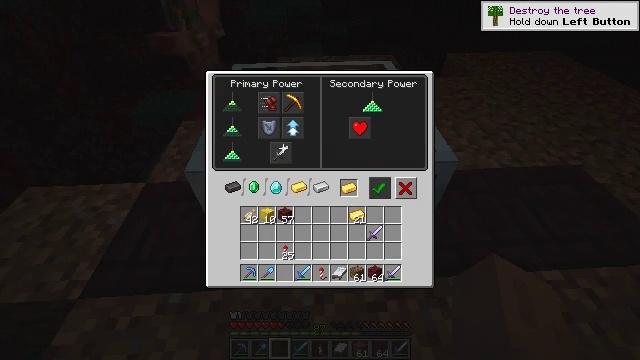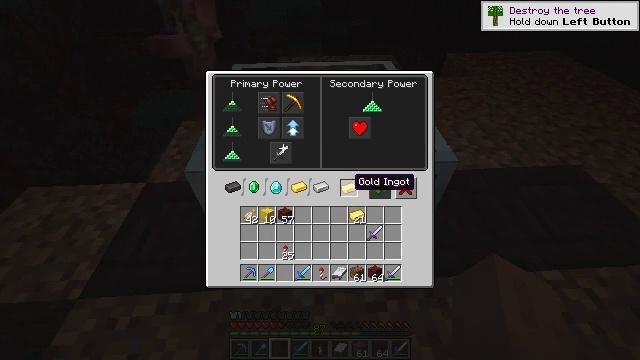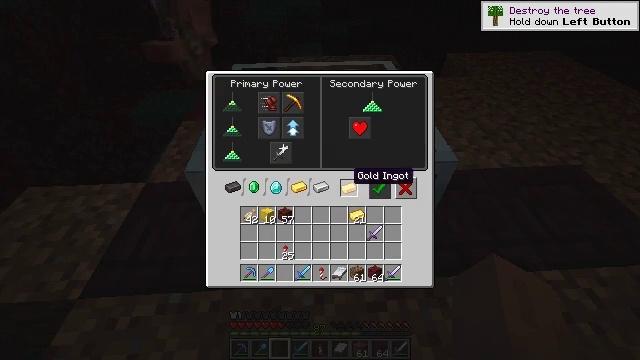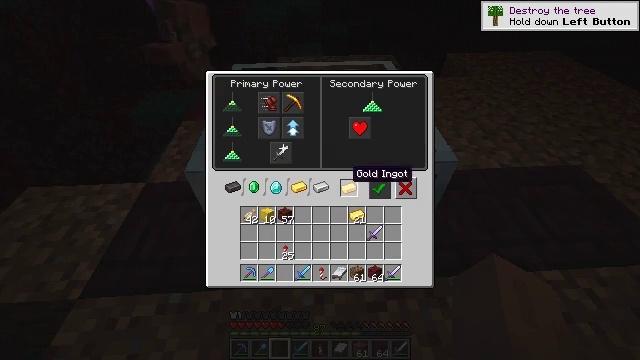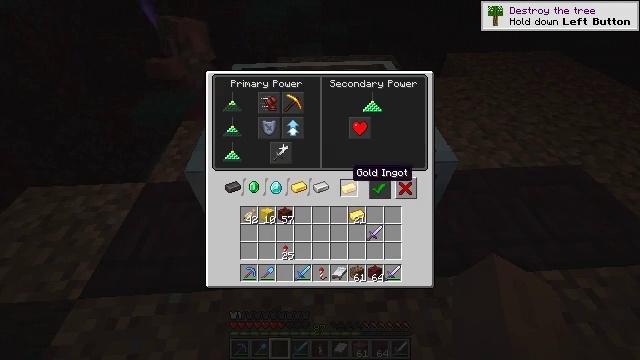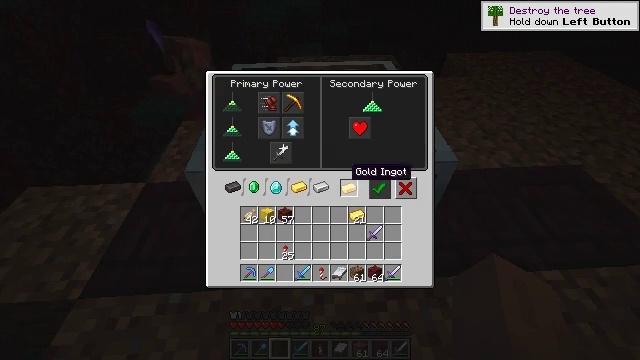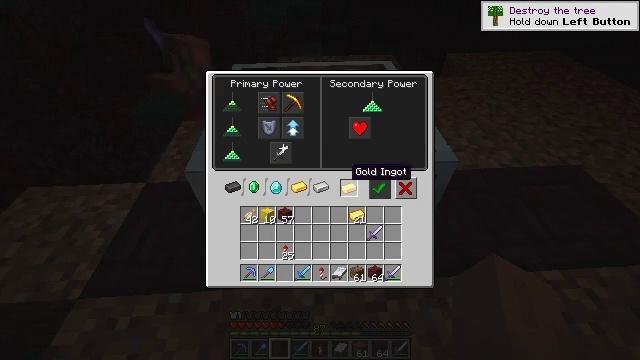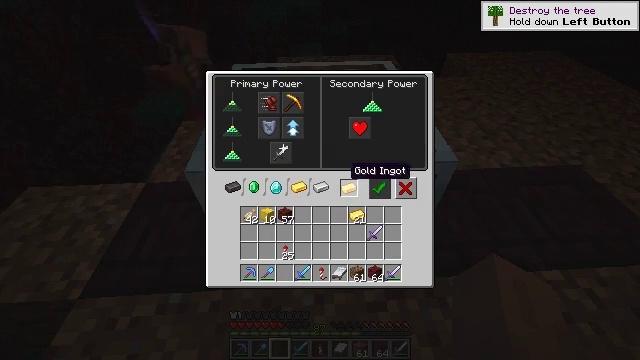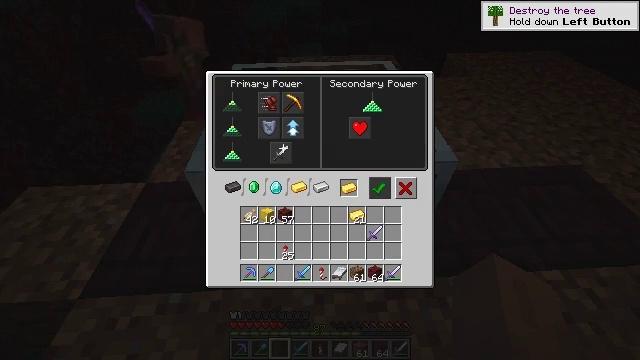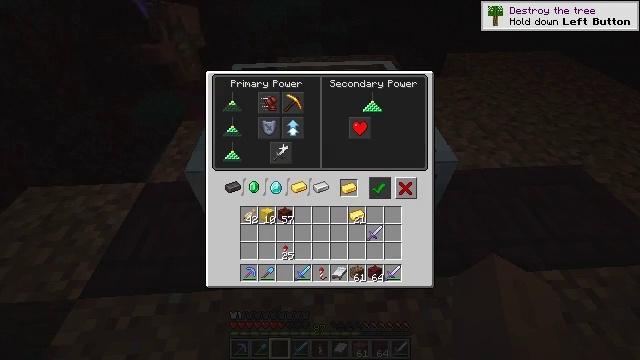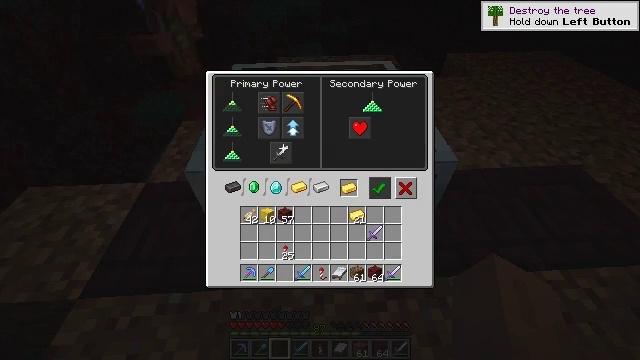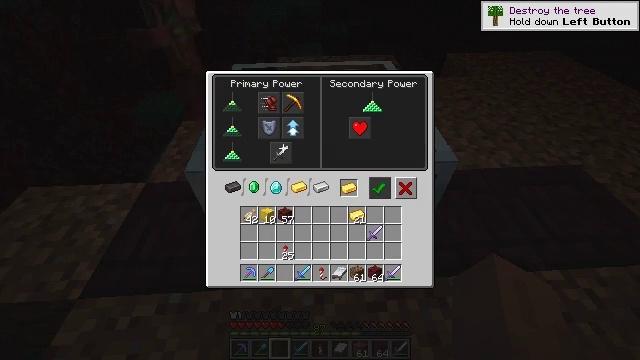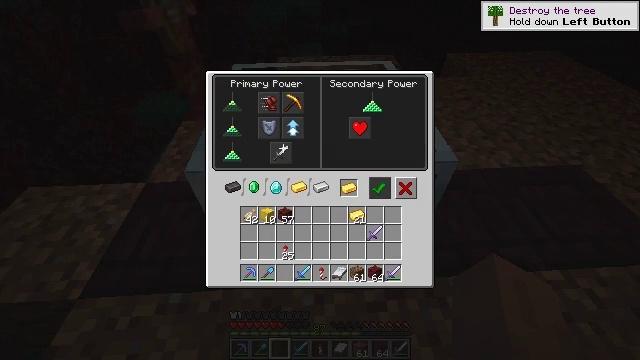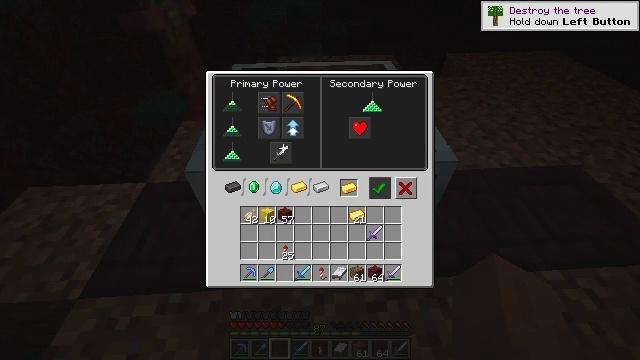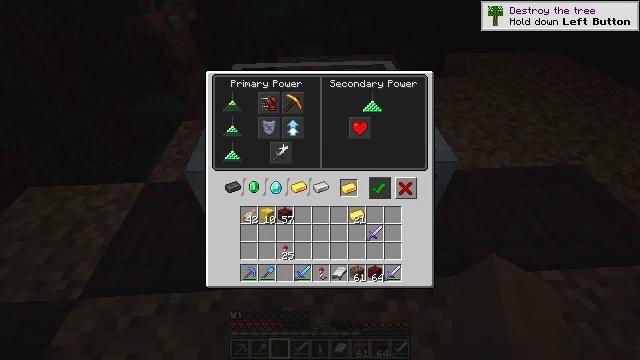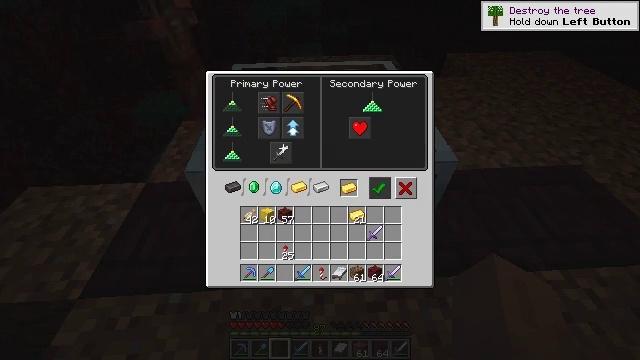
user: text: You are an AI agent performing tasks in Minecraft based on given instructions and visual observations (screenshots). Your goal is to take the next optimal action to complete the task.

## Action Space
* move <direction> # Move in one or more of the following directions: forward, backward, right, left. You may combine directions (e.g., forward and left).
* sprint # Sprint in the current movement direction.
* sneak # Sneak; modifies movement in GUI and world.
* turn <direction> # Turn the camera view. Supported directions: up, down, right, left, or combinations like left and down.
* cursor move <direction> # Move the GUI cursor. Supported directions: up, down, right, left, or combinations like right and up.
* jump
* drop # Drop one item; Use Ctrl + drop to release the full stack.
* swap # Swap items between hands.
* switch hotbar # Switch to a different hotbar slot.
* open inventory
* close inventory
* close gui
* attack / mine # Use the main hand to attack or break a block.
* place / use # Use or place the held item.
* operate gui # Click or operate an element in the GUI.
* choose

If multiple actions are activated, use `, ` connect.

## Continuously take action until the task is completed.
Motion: motion action
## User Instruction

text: Break the beacon to collect it.
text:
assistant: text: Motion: cursor move up
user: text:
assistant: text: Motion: no_op
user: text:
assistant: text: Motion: no_op
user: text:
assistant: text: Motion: no_op
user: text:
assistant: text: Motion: no_op
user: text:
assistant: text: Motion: no_op
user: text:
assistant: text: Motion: no_op
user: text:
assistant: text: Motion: no_op
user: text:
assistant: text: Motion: no_op
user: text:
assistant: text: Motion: no_op
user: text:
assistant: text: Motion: no_op
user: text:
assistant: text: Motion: no_op
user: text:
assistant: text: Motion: no_op
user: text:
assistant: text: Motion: no_op
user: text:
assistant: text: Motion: cursor move left and up
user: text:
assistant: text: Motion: cursor move left and up
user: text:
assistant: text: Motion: cursor move left and up
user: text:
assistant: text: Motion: cursor move left and up
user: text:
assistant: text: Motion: no_op
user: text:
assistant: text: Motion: no_op
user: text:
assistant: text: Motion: no_op
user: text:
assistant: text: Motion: no_op
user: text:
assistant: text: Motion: no_op
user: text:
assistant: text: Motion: no_op
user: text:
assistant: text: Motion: operate gui
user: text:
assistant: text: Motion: operate gui
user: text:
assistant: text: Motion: operate gui
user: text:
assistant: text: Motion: no_op
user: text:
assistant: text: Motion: operate gui
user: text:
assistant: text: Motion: operate gui